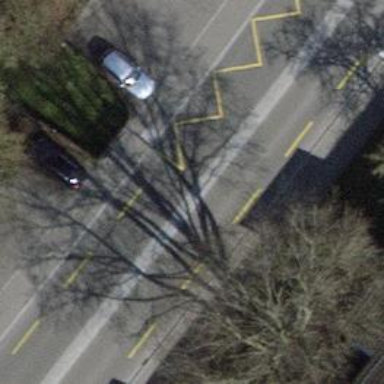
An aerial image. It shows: Bus stop with platform for public transport.